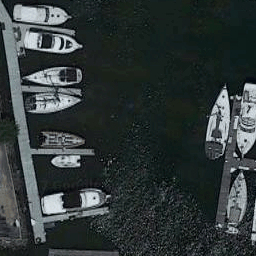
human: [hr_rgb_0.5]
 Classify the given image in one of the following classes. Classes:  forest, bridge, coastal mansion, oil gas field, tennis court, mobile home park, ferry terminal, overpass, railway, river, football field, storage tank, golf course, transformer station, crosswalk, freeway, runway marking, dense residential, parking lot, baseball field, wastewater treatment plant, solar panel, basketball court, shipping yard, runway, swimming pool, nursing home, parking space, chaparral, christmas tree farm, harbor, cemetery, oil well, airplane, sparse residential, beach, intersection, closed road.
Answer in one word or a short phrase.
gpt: harbor